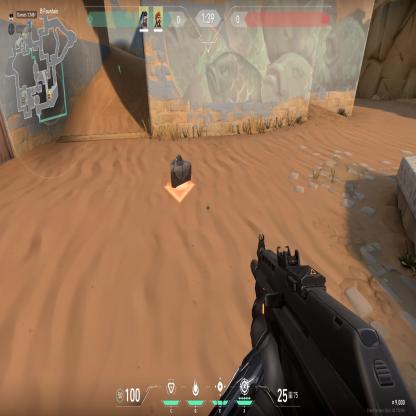
Label: dropped spike